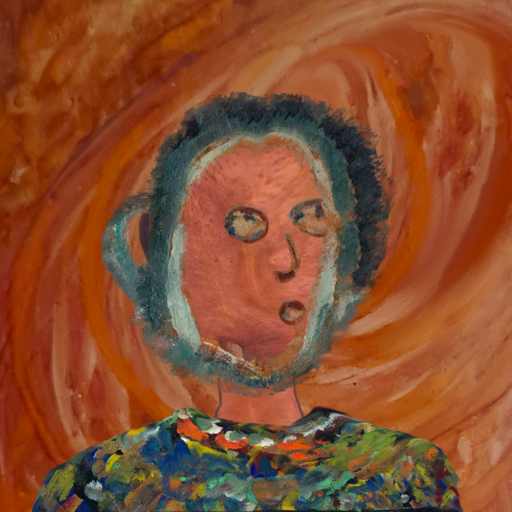
Background: Pious_Lady, Head And Neck Side: Mother_And_Son_Mother, Face Side: Orphan, Bust: An_Impression, Hair Side: Boggyland, Head Accessory: Blank, Second Necklace: Blank, Necklace: Blank, Baby: Blank